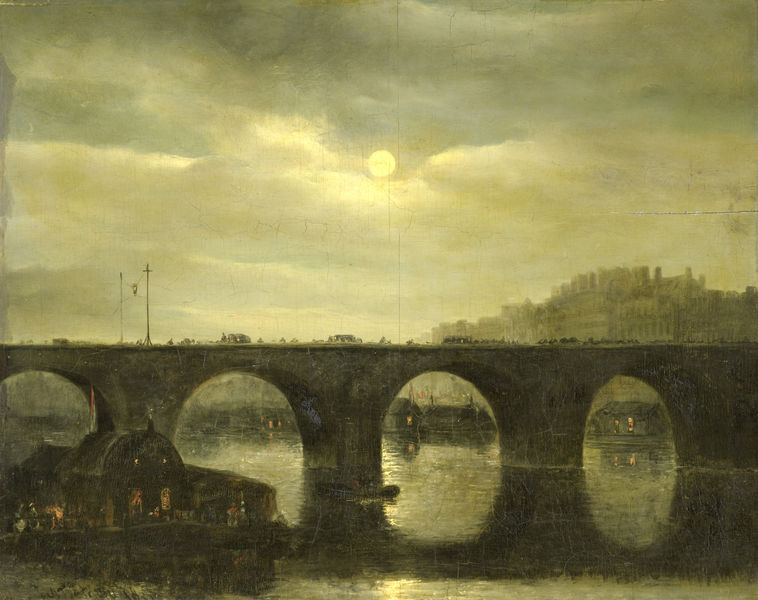
Titel: Gezicht op een Seinebrug te Parijs bij maanlicht
Künstler: Antonie Waldorp
Standort: Amsterdam
Institution: Rijksmuseum
Schlagwörter: dunkel, himmel, wasser, fluss, landschaft, stadt, licht, paris, schwarz, gebäude, haus, architektur, dämmerung, spiegelung, brücke, rauch, sonne, schiff, italien, fahne, dunst, nebel, kutschen, auto, industrie, rundbogen, reflexion, mond, diesig, niederländisch, rundbögen, verkehr, hausboot, hausboote, rauchfang